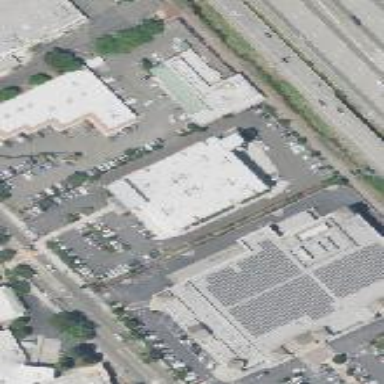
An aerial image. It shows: Building that houses supermarket.